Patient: sex M, age 80
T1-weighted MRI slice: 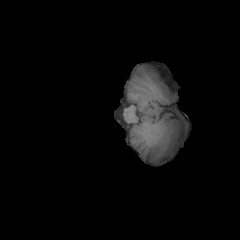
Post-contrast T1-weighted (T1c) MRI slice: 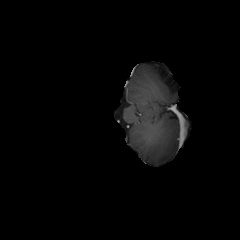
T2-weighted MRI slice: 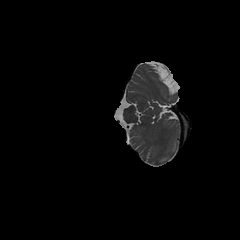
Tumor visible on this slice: no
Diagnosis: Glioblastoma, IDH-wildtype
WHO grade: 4